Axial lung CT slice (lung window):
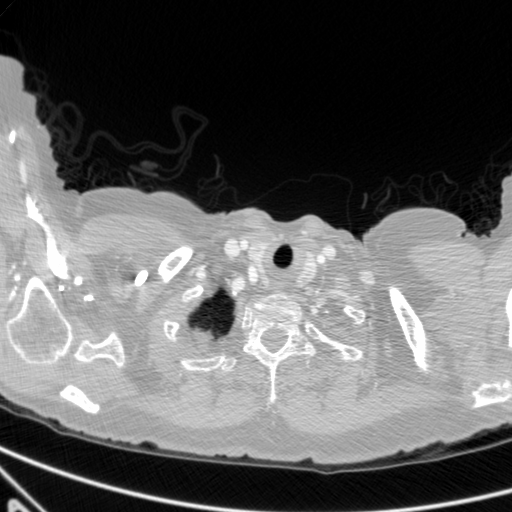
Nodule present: no